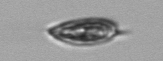
Label: Prorocentrum_triestinum